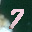
Label: 7